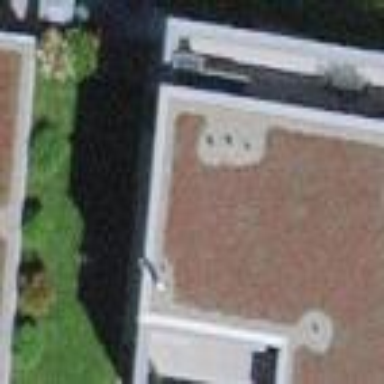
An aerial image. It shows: Residential building.